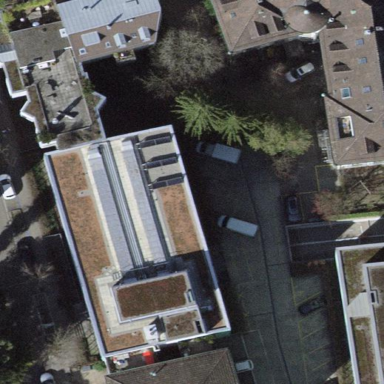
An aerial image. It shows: Office building with flat roof.